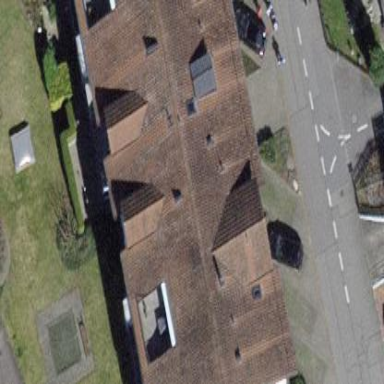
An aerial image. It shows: Building with tiled roof.